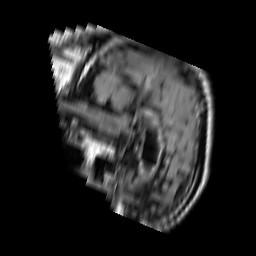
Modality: FLAIR
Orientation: sagittal
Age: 79
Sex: male
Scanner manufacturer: philips
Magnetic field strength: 1.5 T
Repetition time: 11 s
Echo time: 0.14 s